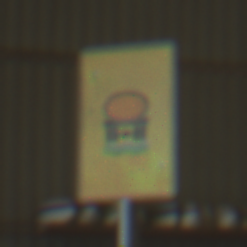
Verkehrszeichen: FahrzeugeMitWassergefaehrdenderLadungOhnePfeilsymbol
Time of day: Midday
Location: Indoor (Urban)
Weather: NotSpecified
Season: NotSpecified
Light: Natural